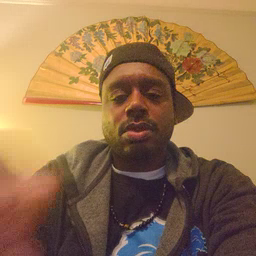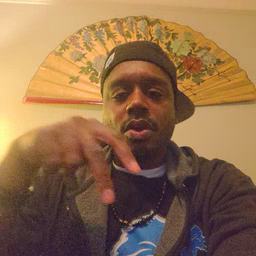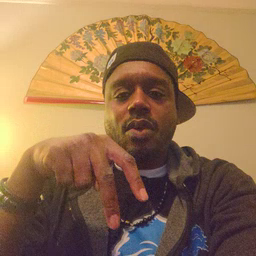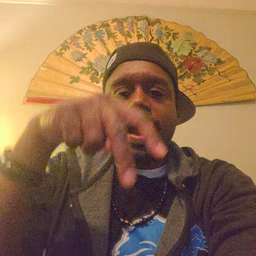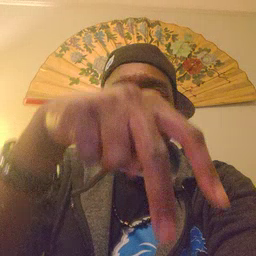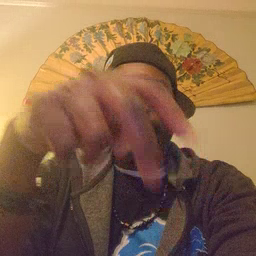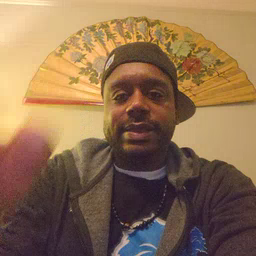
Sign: ride